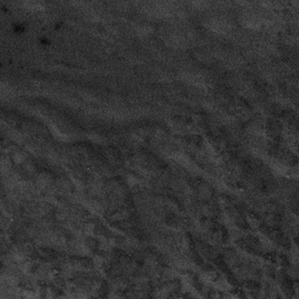
Label: frost